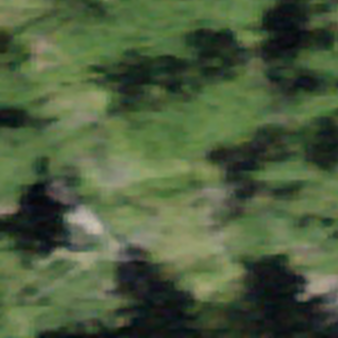
Label: other